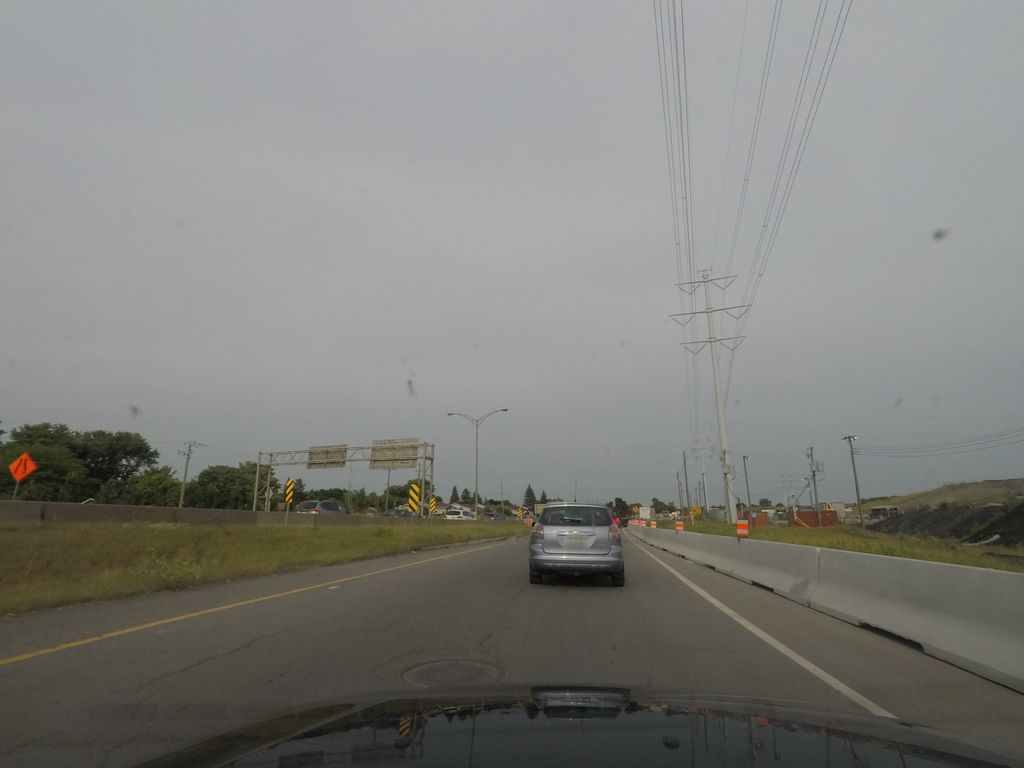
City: montreal